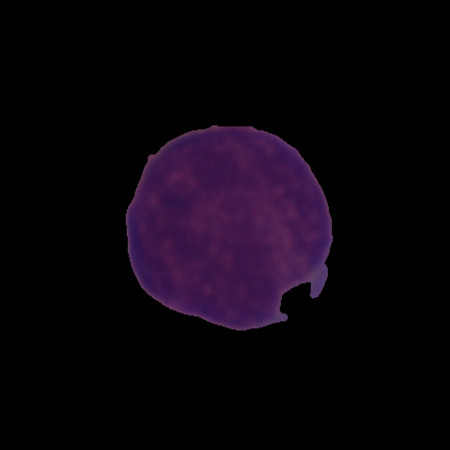
Label: cancer